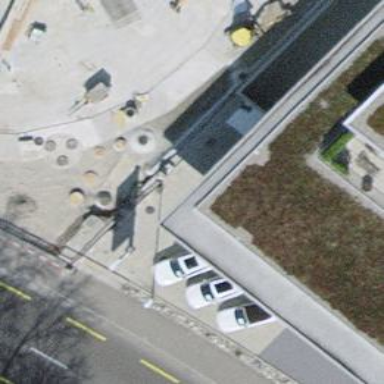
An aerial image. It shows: Parking entrance.